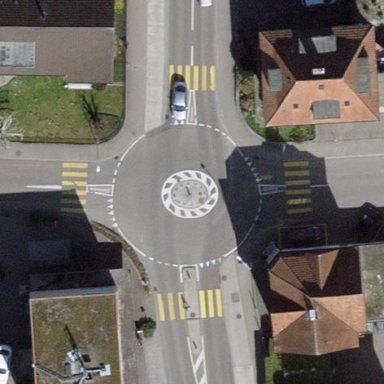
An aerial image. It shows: Tertiary road made of asphalt leading to roundabout junction.